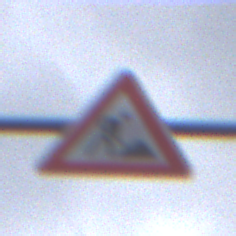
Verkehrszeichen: Arbeitsstelle
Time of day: MorningAfternoon
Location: Outdoor (Urban)
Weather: Overcast
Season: NotSpecified
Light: Natural